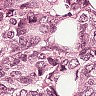
Metastatic tissue present: yes